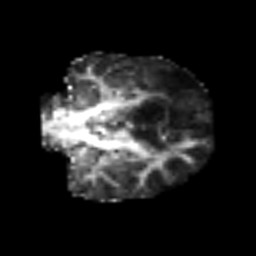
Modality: FA
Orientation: coronal
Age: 66
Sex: male
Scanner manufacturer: siemens
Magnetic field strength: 3 T
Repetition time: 6.1 s
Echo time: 0.101 s